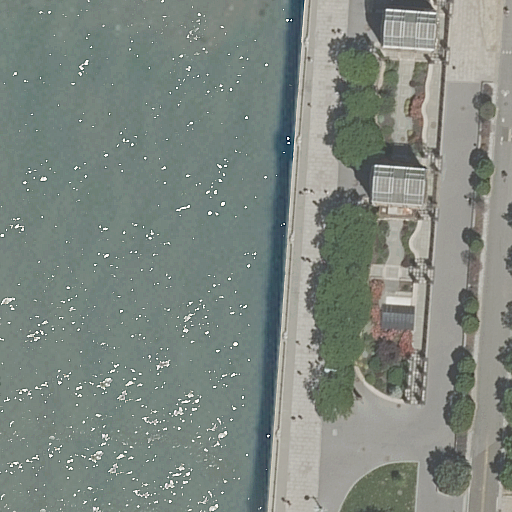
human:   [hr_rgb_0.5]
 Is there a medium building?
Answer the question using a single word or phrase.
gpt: no

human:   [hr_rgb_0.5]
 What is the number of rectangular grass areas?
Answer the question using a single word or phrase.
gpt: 2

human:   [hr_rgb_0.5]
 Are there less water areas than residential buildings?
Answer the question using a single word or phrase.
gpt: no

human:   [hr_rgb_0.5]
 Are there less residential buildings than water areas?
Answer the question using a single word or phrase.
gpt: yes

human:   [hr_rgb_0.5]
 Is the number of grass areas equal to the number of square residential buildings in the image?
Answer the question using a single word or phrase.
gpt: no

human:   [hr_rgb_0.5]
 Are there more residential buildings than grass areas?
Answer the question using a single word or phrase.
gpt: no

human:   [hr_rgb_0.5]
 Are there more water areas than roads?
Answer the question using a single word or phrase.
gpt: no

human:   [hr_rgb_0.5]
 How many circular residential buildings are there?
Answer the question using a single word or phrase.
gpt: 0

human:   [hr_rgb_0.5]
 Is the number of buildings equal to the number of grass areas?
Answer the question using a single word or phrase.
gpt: yes

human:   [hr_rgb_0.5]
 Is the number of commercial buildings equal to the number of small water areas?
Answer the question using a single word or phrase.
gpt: yes

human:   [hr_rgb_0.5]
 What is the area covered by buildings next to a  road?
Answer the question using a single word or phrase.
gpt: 158m2

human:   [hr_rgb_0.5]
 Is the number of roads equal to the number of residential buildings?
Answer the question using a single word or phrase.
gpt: no

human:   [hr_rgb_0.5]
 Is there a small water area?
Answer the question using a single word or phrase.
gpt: no

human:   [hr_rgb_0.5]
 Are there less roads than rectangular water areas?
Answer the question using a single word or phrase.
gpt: no

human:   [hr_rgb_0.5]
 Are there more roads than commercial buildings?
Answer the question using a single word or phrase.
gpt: yes

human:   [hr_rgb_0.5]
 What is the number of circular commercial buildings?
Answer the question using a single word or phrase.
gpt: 0

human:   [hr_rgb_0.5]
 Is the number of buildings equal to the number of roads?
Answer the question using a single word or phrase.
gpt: no

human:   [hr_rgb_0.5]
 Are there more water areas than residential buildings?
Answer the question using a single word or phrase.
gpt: yes

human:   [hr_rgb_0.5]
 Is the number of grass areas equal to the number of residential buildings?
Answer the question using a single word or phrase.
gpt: no

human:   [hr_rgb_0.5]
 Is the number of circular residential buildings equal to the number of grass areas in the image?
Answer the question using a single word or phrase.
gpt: no

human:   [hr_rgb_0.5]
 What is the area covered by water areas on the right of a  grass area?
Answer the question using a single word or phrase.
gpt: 0m2

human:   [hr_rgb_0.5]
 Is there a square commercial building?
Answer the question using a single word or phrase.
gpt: no

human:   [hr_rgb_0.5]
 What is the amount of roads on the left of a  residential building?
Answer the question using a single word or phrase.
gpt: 0

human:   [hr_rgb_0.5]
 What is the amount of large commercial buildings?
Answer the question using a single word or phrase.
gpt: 0

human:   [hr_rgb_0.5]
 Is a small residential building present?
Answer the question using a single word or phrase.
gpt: no

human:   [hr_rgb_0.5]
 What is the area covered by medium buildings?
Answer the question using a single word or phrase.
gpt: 0m2

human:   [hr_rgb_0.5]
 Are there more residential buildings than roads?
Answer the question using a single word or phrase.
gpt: no

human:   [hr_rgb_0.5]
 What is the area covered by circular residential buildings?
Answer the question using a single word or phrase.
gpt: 0m2

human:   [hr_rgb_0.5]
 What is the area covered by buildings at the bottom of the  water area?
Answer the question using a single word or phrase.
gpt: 0m2

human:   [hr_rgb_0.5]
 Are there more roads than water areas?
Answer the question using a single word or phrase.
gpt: yes

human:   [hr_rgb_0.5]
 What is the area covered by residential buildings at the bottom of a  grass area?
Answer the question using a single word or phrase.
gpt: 0m2

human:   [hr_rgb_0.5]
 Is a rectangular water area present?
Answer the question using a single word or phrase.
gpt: yes

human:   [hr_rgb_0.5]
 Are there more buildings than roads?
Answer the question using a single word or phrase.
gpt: no

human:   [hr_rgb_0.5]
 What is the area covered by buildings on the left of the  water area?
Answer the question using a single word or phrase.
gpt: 0m2

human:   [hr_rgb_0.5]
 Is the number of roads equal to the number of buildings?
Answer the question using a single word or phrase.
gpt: no

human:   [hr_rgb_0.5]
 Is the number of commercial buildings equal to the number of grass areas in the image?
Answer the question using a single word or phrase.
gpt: no